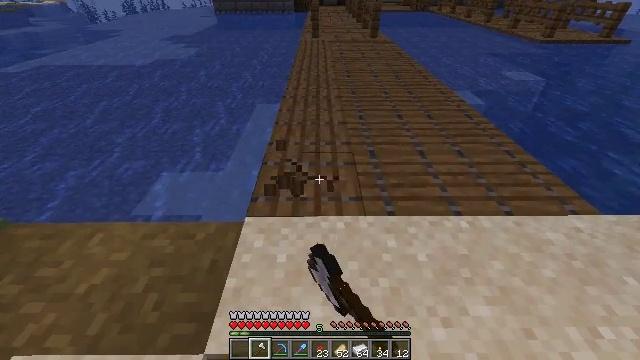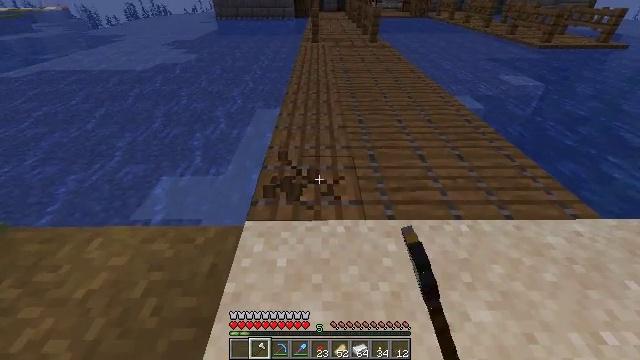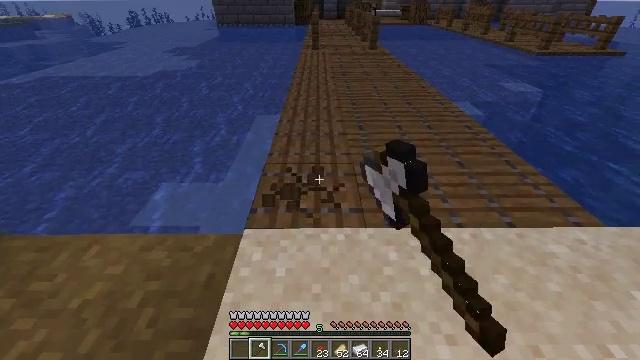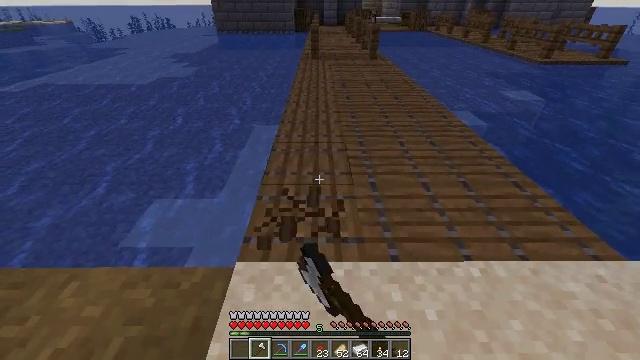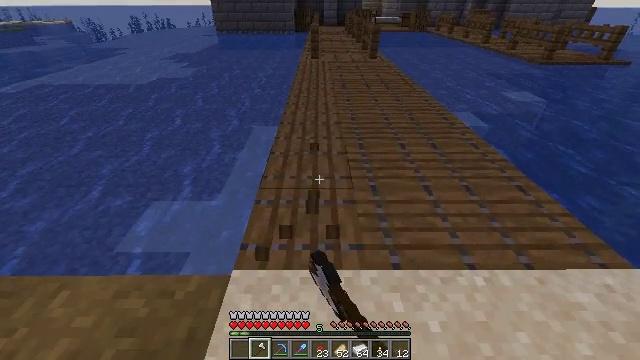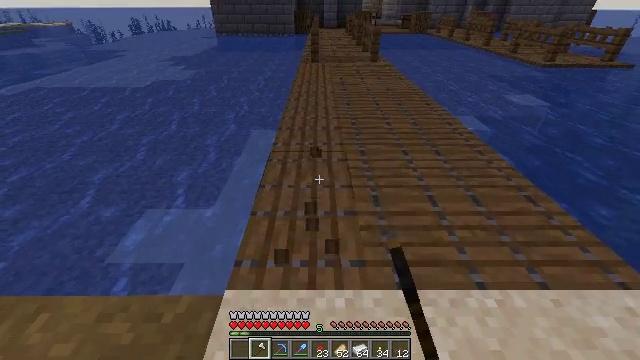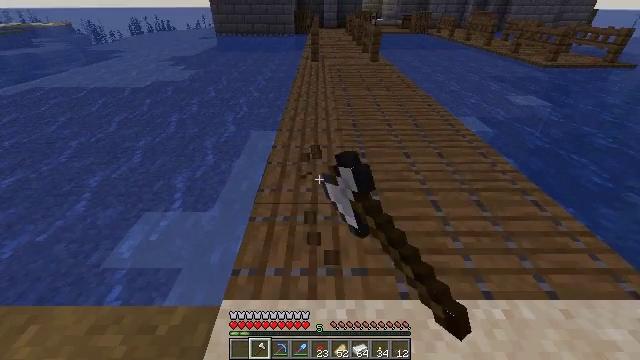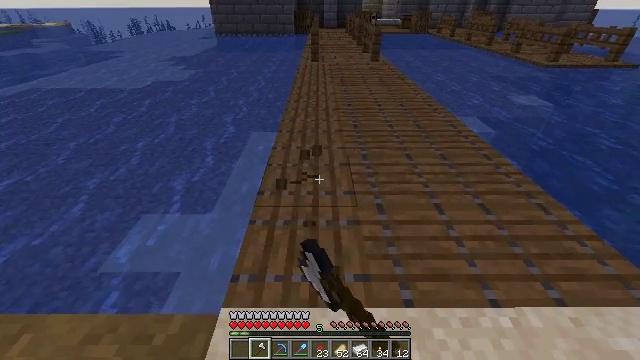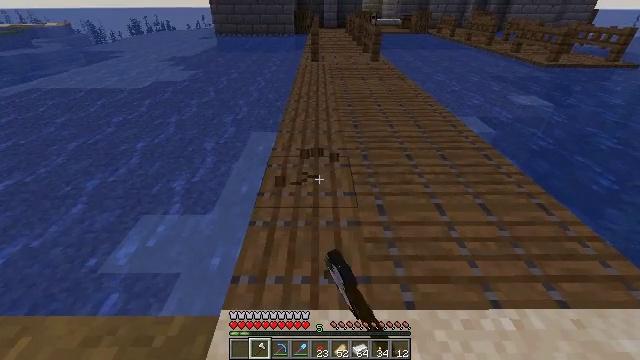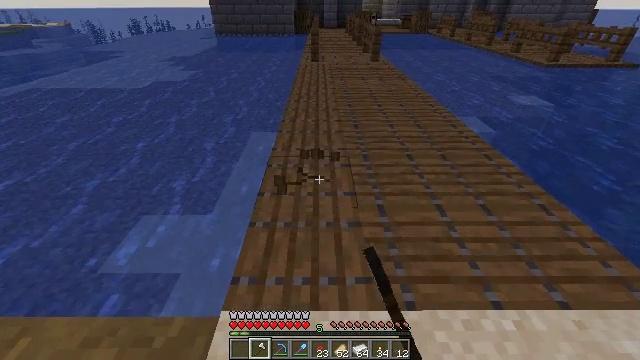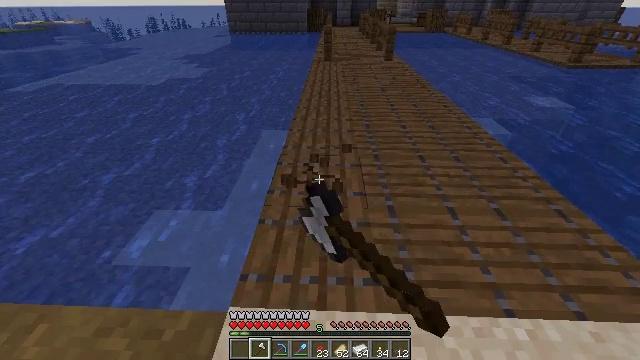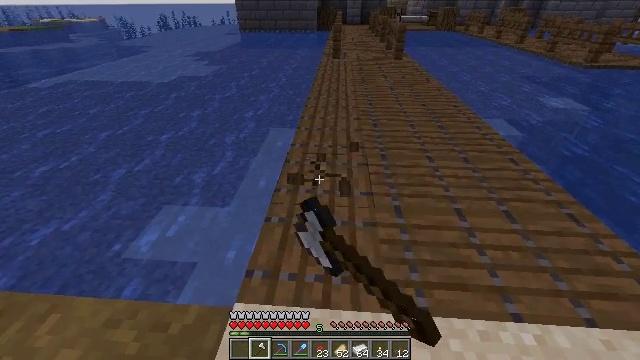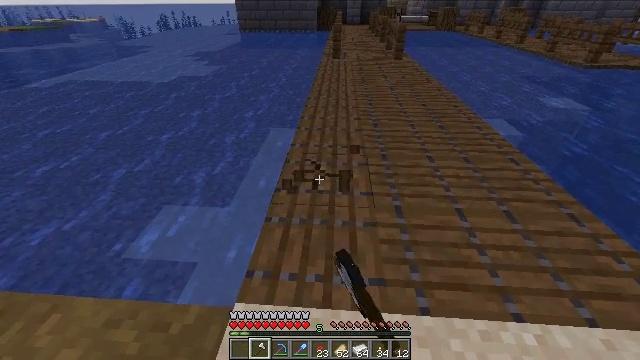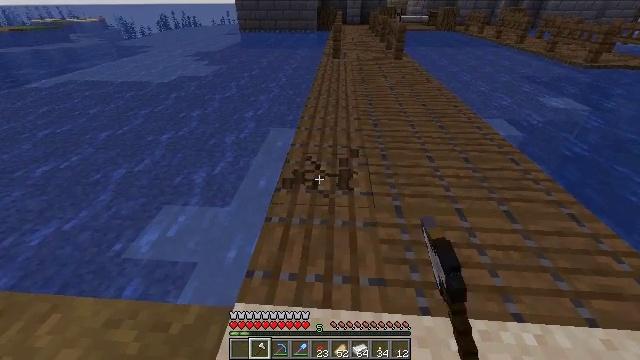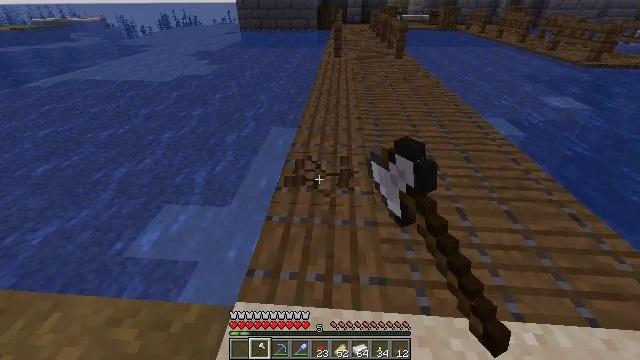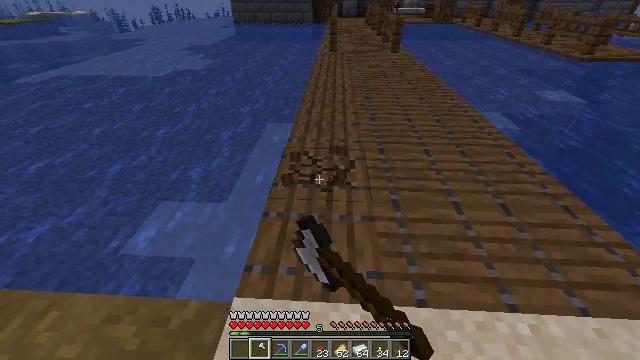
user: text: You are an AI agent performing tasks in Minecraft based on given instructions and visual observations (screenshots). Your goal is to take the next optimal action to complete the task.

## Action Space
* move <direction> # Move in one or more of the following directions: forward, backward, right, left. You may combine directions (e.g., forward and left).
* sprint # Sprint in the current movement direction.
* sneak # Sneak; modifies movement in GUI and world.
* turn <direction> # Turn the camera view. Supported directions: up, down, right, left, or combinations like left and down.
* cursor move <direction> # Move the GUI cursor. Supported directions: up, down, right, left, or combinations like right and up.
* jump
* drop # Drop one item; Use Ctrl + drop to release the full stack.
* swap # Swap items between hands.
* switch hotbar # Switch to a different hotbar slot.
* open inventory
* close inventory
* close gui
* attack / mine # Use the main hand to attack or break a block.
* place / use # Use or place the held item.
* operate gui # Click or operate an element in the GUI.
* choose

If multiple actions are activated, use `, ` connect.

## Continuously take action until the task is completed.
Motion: motion action
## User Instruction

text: Collect the spruce trapdoor from its position.
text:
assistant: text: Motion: attack / mine
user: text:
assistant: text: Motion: move forward, turn up, attack / mine
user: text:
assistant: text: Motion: move forward, attack / mine
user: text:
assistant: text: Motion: move forward, attack / mine
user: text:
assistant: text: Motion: attack / mine
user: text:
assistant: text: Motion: attack / mine
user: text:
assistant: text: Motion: attack / mine
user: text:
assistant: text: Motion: attack / mine
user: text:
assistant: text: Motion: attack / mine
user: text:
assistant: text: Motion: turn left, attack / mine
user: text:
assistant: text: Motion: turn left, attack / mine
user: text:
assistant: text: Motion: attack / mine
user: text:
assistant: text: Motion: attack / mine
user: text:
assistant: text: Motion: attack / mine
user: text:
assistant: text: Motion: turn down, attack / mine
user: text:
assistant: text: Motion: turn right and down, attack / mine
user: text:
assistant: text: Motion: turn down, attack / mine
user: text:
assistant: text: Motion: turn down, attack / mine
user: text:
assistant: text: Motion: turn down, attack / mine
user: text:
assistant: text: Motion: attack / mine
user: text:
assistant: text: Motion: attack / mine
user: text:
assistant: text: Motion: attack / mine
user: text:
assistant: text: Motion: attack / mine
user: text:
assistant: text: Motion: attack / mine
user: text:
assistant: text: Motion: attack / mine
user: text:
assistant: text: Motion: attack / mine
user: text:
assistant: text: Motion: attack / mine
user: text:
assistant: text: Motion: attack / mine
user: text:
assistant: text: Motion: attack / mine
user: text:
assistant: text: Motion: attack / mine